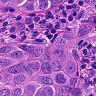
Metastatic tissue present: yes